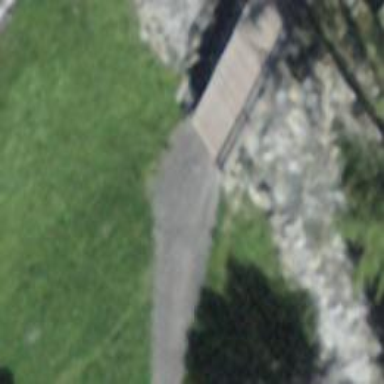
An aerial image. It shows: Footway on bridge.